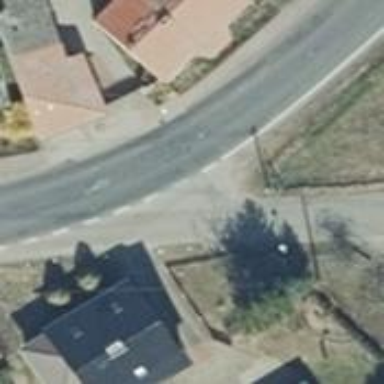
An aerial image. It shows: Asphalt road in residential area.